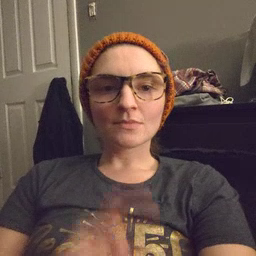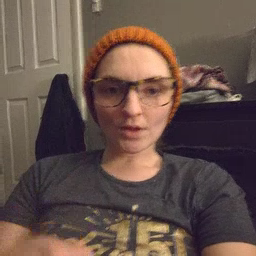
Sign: go